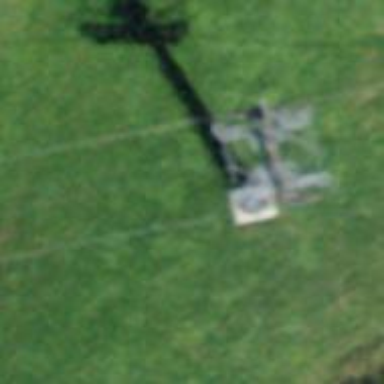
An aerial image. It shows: Pylon used for aerialway.